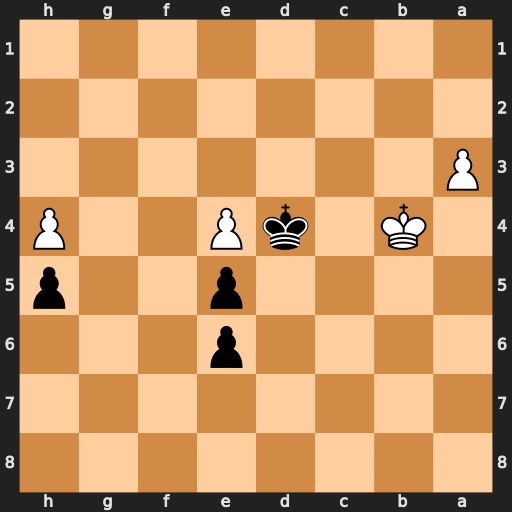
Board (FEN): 8/8/4p3/4p2p/1K1kP2P/P7/8/8
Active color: b
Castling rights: -
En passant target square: -
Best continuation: Kxe4 Kc3 Ke3 a4 e4 a5 Kf2 a6 e3 a7 e2